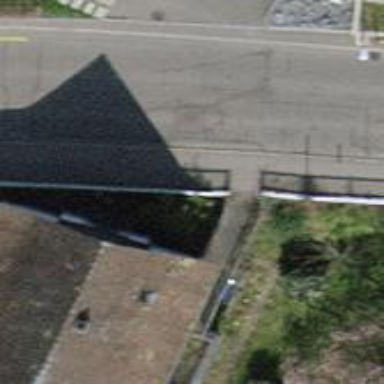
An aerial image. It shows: Building with gabled roof oriented across.